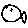
Label: fish